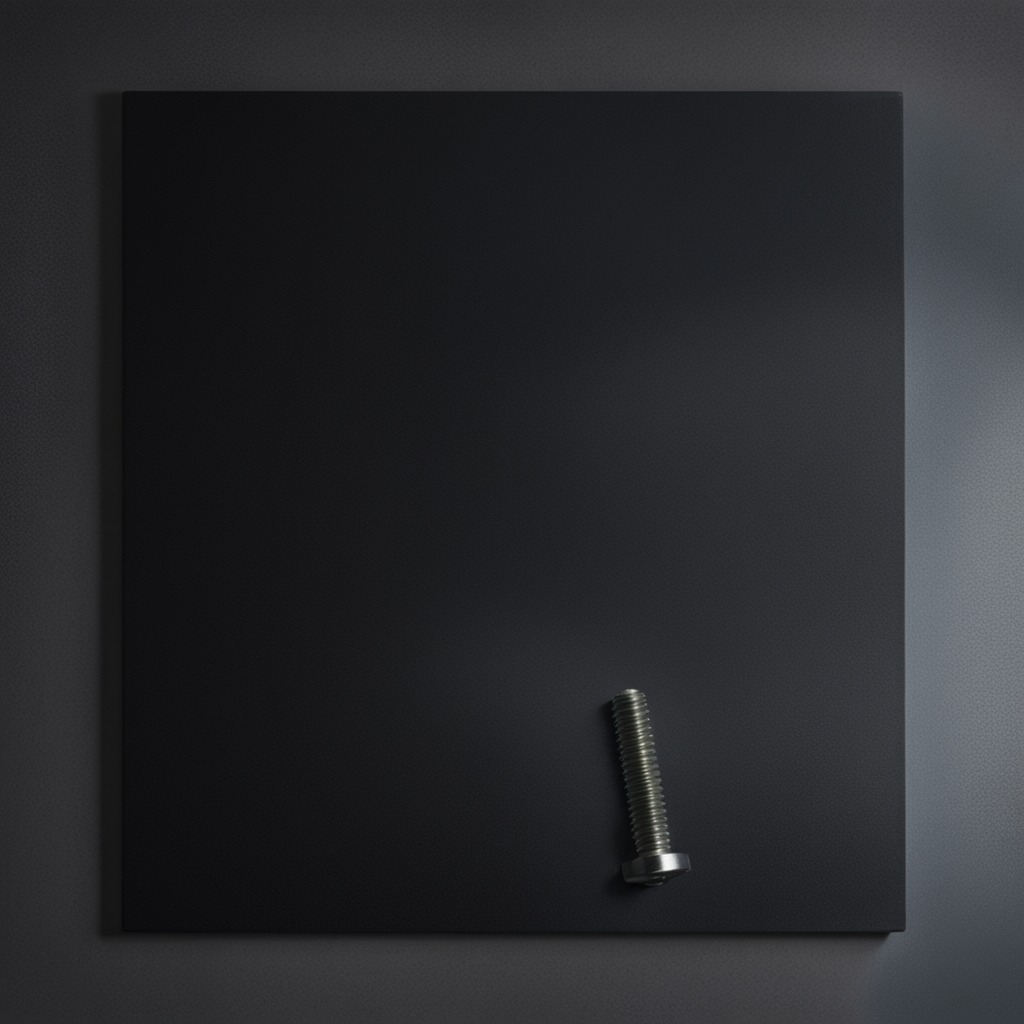
A metal screw lies on a clean granite tabletop covered with a black rubber mat inside a workshop at night dim ambient light soft shadows worn but beneath the mat.